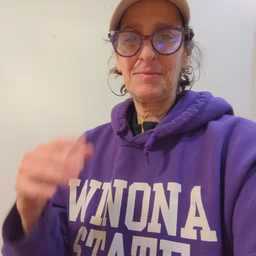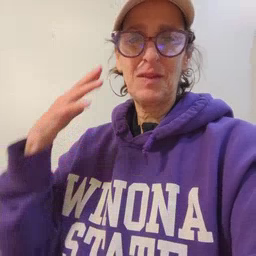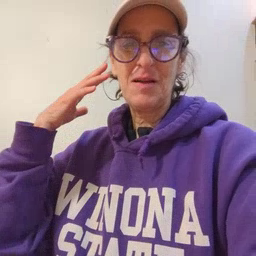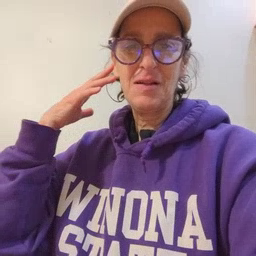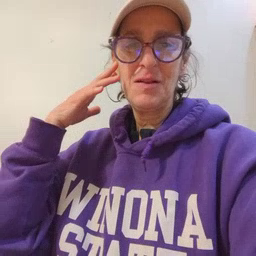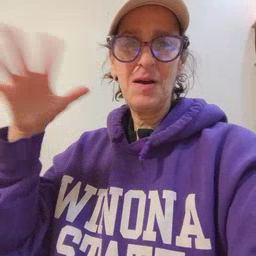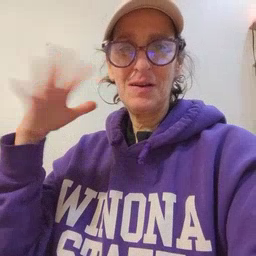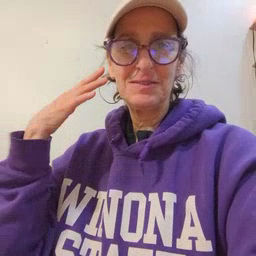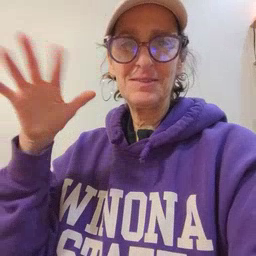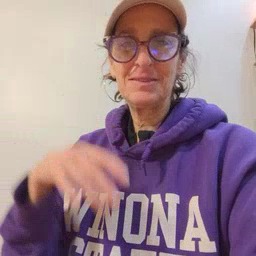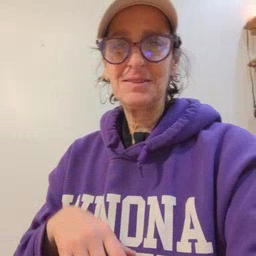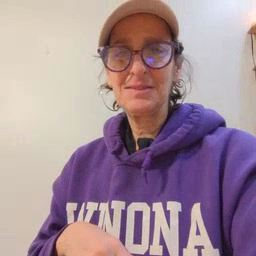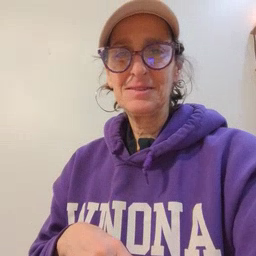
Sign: noisy